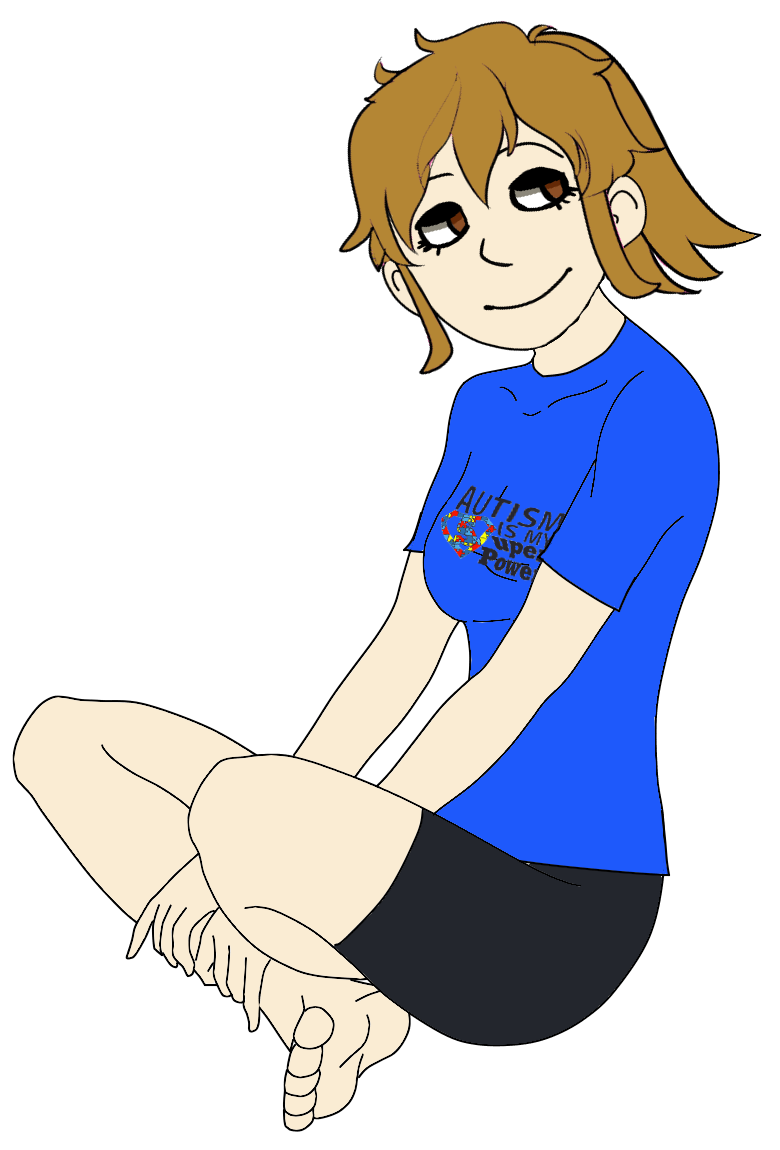
Label: 5_Ashbie_and_Enbie_Girl